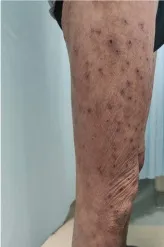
Clinical manifestations of this patient. Right thigh. At Day 0 and Day30 are shown.
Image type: medical_photograph (skin_photograph)